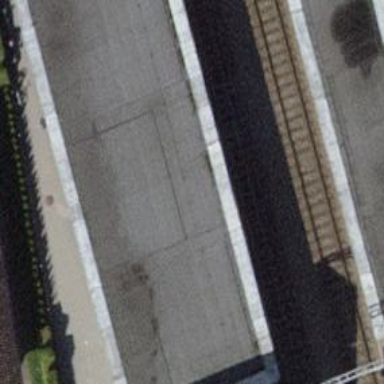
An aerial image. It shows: Concrete steps.